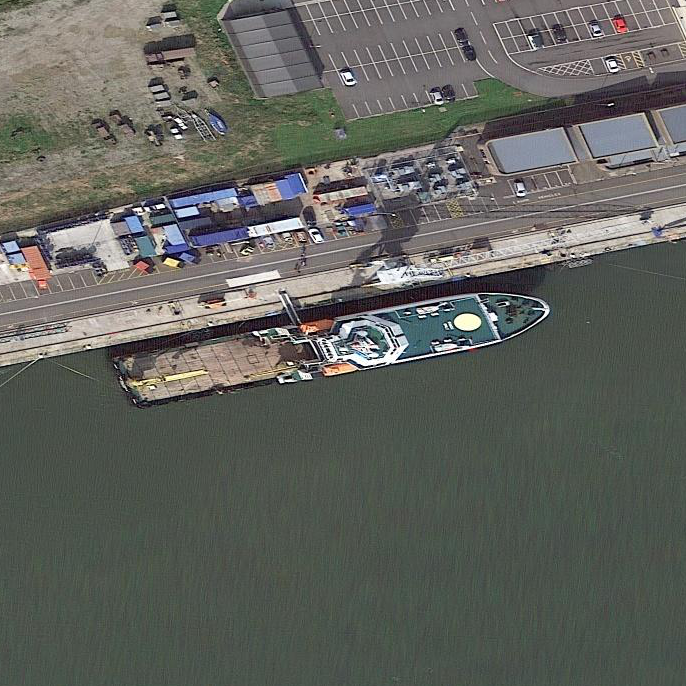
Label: civil